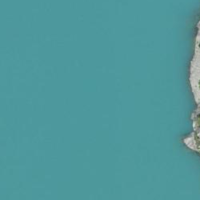
EUNIS habitat code: 14
Species observed at this site:
Motacilla cinerea
Troglodytes troglodytes
Delichon urbicum
Nucifraga caryocatactes
Ptyonoprogne rupestris
Sylvia atricapilla
Carduelis carduelis